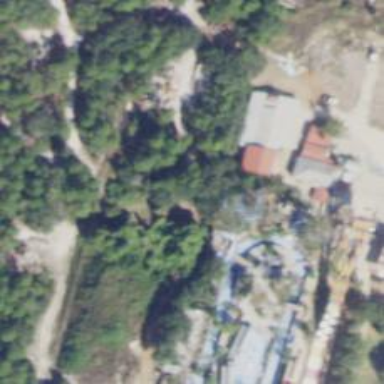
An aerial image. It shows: Water slide attraction.